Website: apple
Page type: billing-address
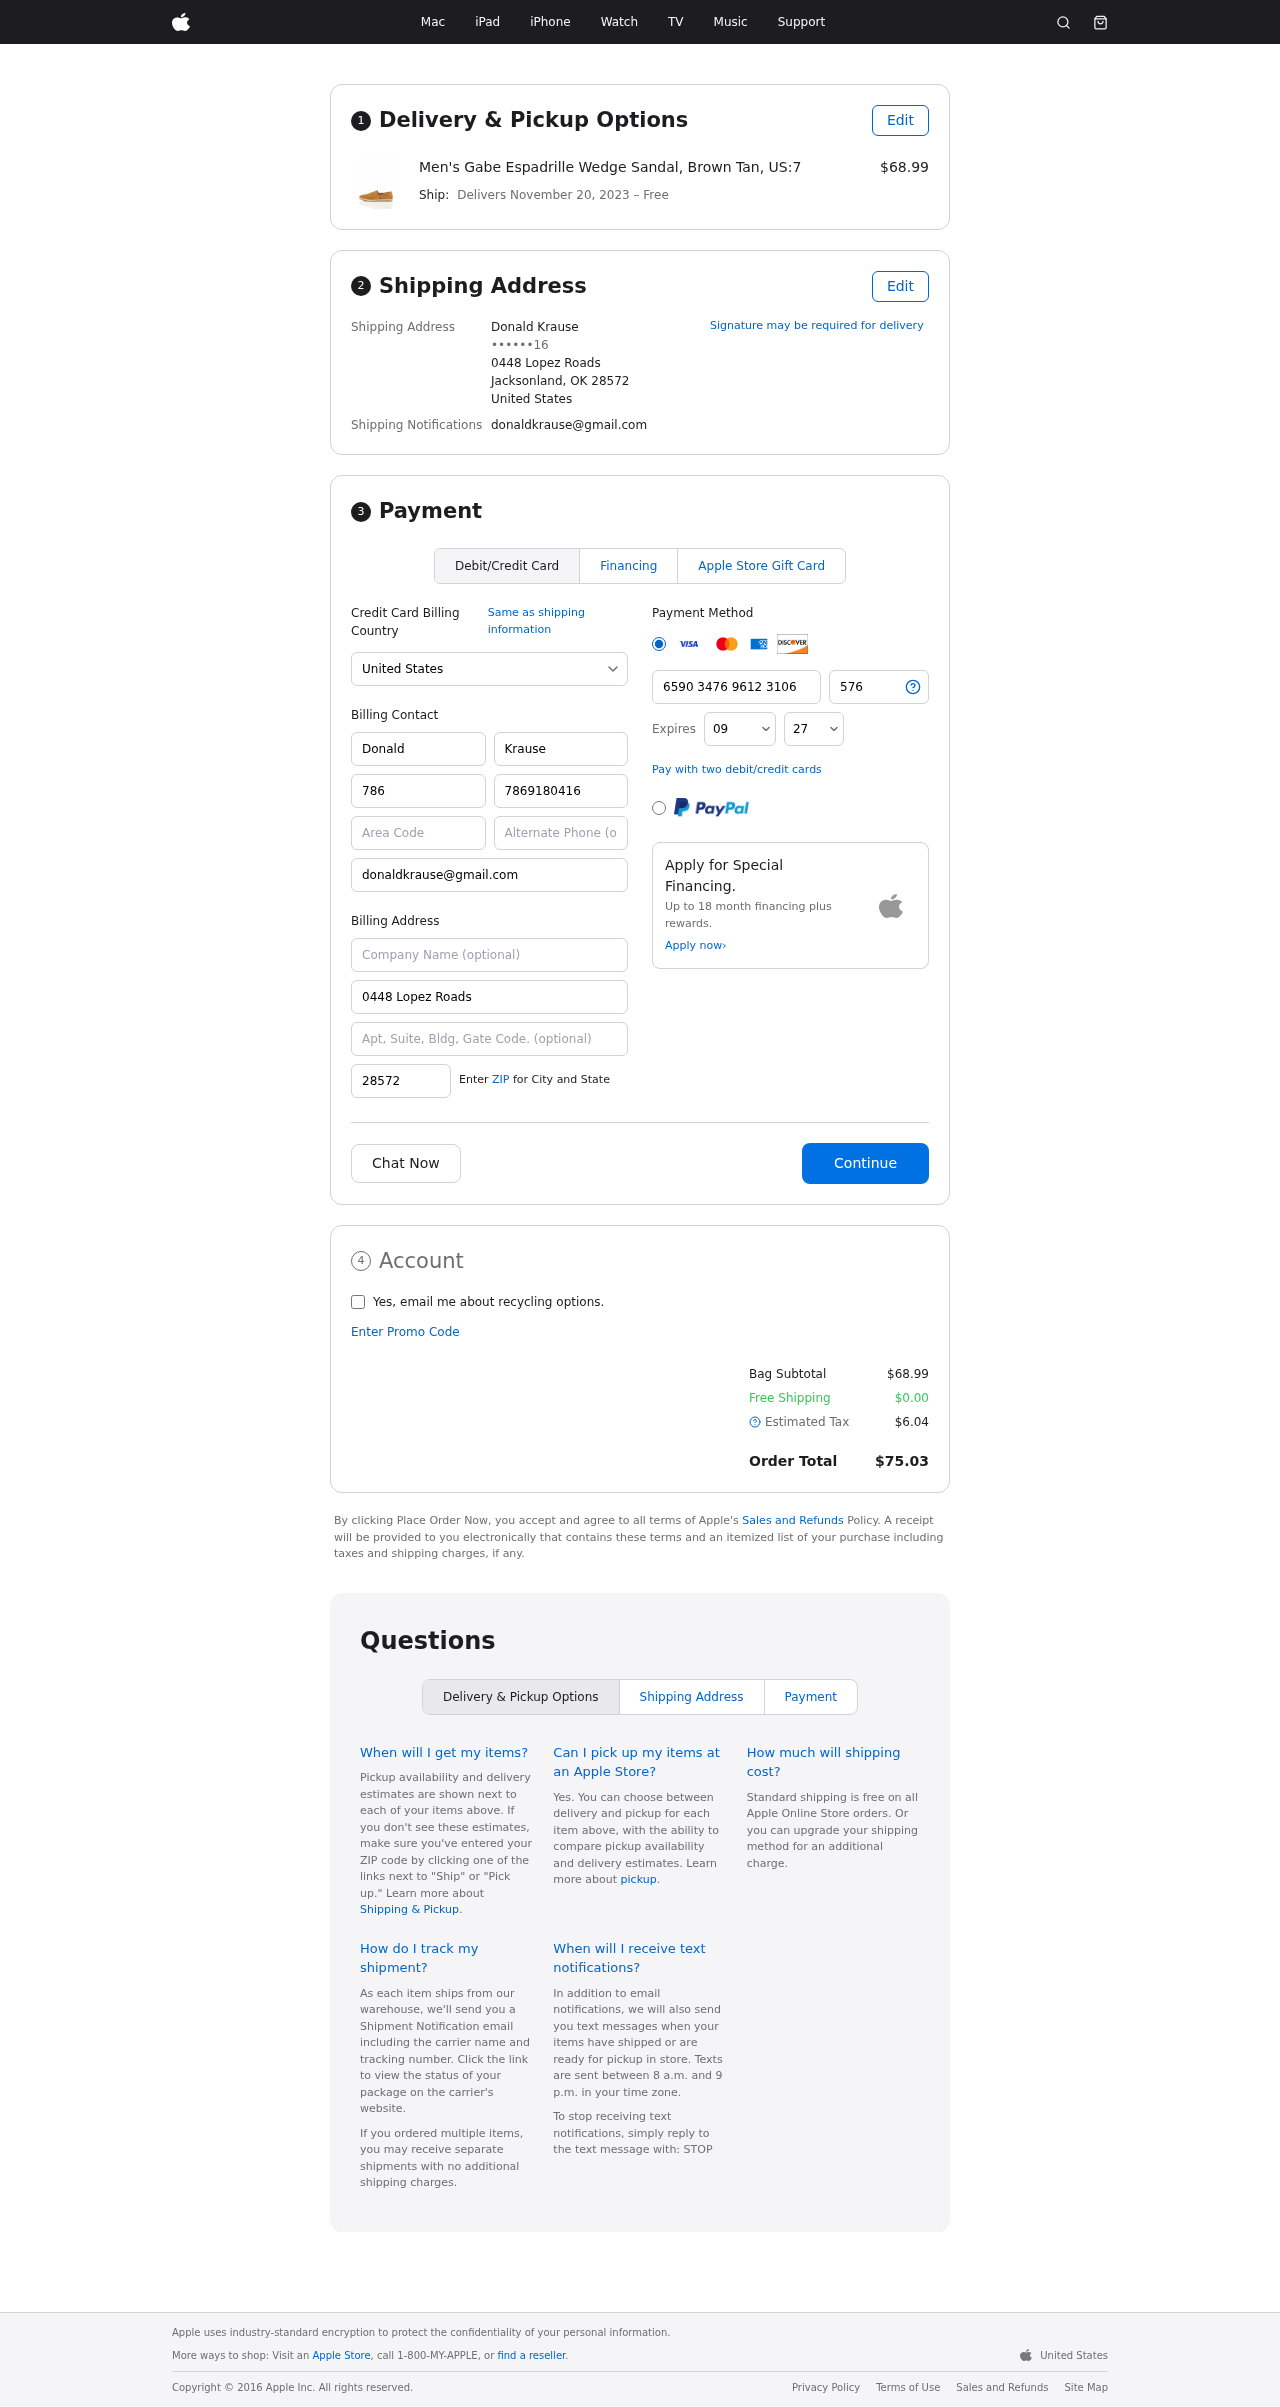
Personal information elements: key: PII_CARD_CVV
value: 576
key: PII_CARD_EXPIRY_MONTH
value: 09
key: PII_CARD_EXPIRY_YEAR
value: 27
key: PII_CARD_NUMBER
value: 6590 3476 9612 3106
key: PII_CITY_STATE_ZIP
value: Jacksonland, OK 28572
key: PII_COUNTRY
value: United States
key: PII_EMAIL
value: donaldkrause@gmail.com
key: PII_FULLNAME
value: Donald Krause
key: PII_STREET
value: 0448 Lopez Roads
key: PII_PHONE_MASKED
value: ••••••16
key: PII_BILLING_FIRSTNAME
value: Donald
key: PII_BILLING_LASTNAME
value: Krause
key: PII_BILLING_PHONE_AREA
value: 786
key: PII_BILLING_PHONE
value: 7869180416
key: PII_BILLING_EMAIL
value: donaldkrause@gmail.com
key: PII_BILLING_STREET
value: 0448 Lopez Roads
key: PII_BILLING_POSTCODE
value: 28572
Product elements: key: PRODUCT1_NAME
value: Men's Gabe Espadrille Wedge Sandal, Brown Tan, US:7
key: PRODUCT1_PRICE
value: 68.99
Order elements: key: ORDER_DELIVERY_DATE
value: November 20, 2023
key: ORDER_SUBTOTAL
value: $68.99
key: ORDER_SHIPPING_COST
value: $0.00
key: ORDER_TAX
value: $6.04
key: ORDER_TOTAL
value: $75.03